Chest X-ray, AP view. Patient: 61 years old, sex M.
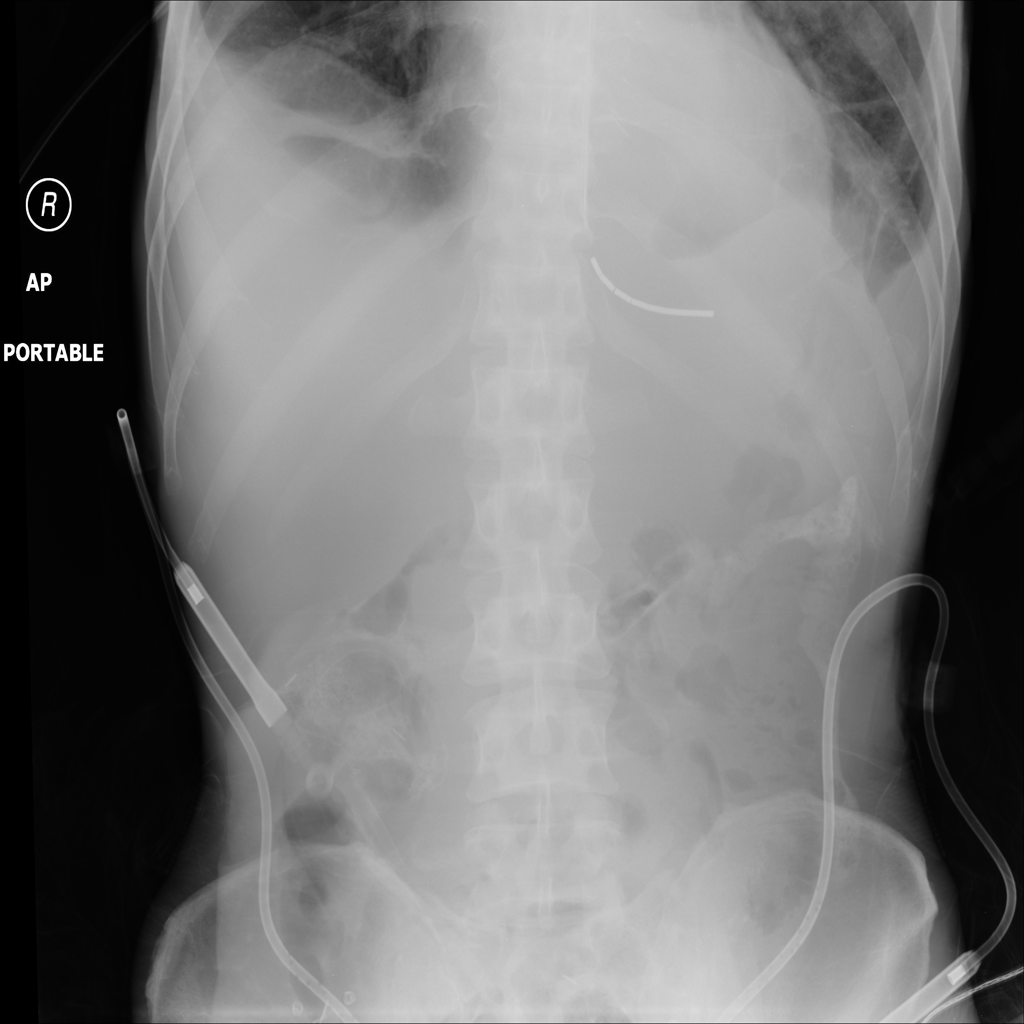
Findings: No Finding